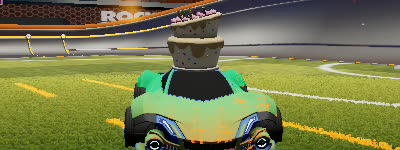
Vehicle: werewolf